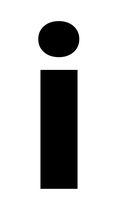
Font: Roboto_Black